Field crop: maize
Growth stage: 2
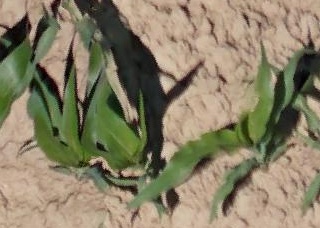
Species: maize